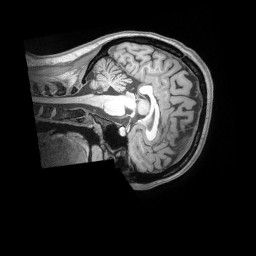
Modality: T1w
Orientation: sagittal
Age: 23
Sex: female
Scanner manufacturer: siemens
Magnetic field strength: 3 T
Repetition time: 2.53 s
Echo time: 0.00164 s